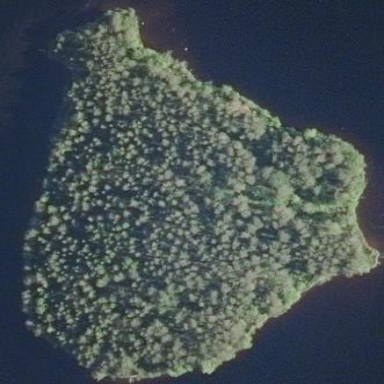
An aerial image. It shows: Islet surrounded by woodland.